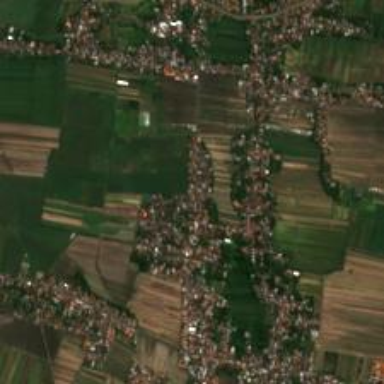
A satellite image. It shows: Village.